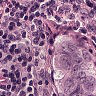
Metastatic tissue present: yes